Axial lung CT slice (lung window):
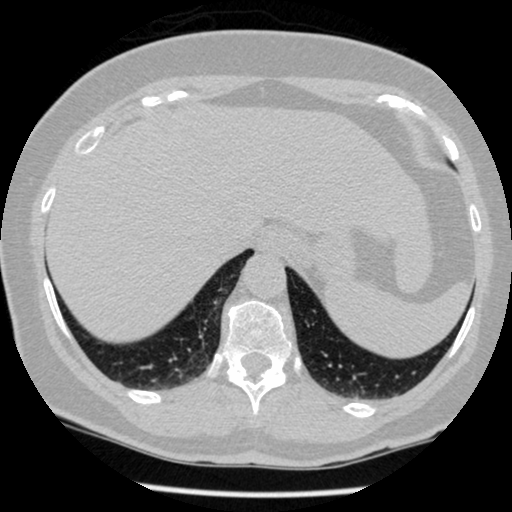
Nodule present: no